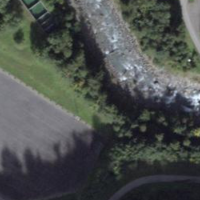
EUNIS habitat code: 24
Species observed at this site:
Hesperis matronalis